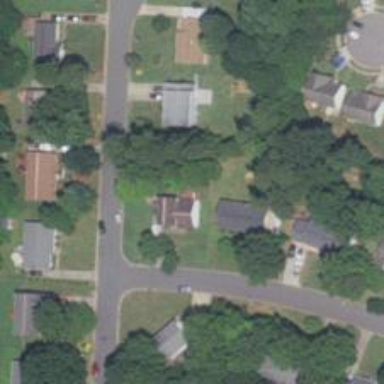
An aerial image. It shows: Neighborhood.